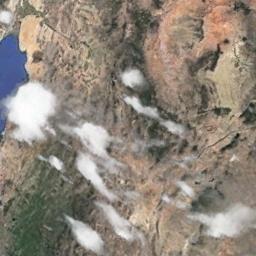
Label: cloud